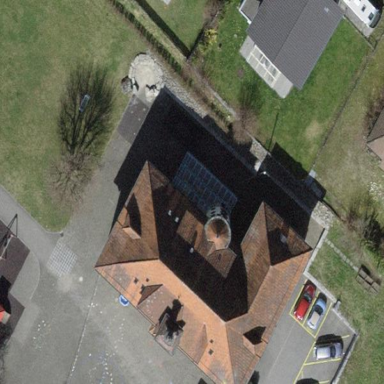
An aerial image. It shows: School building.